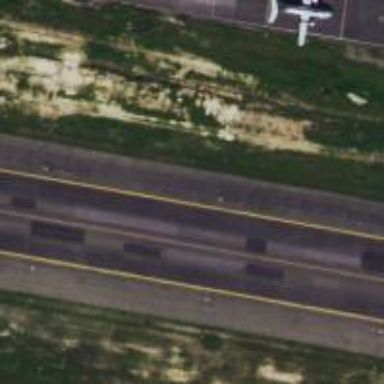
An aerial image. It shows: View of taxiway at the airport.